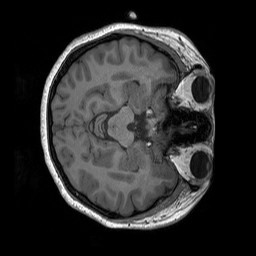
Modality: T1w
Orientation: axial
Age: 32
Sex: female
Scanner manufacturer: siemens
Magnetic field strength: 3 T
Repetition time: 1.9 s
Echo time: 0.00243 s